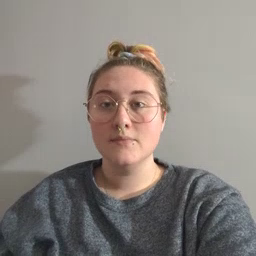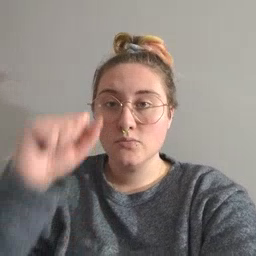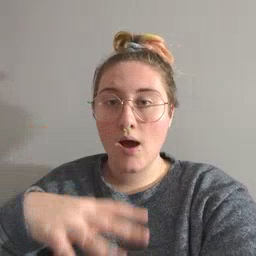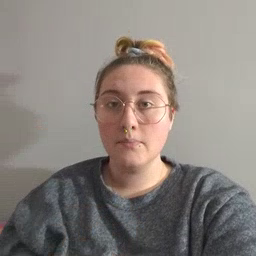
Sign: drop